Question: I need to create an image viewer like this in sencha touch. It should show the thumbnails of images. Clicking thumbnails should show the enlarged image. I'm a newbie in sencha touch. Please help me.
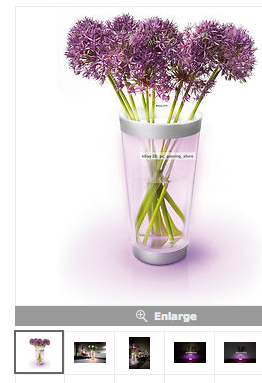
Answer: AFAIK there is no such standard gallery plugin so you have to do it yourself. You can try this:
Create a container with 2 panels in 'vbox' layout, bigger top panel will have an 'image' and lower panel will be a horizontal 'list'. on 'itemtap' of any list item, you can change 'src' attribute of 'image'. You can create this simple list by loading data from server using store which provides both thumbnail & big image url.
I haven't tested it but this should be something like this:
'''
{
xtype : 'panel',
layout : 'vbox',
items : [{
xtype : 'panel',
flex : 5,
items : [{
xtype : 'image',
id : 'myImg',
src : 'http://xyz.com/asdf.jpg'
}]
},{
xtype : 'panel',
items : [{
xtype : 'list',
listeners: {
itemtap: function(list, index, item, rec) {
Ext.getCmp("myImg").setSrc(rec.get('bigImgUrl'));
}
}
}]
}]
}
'''